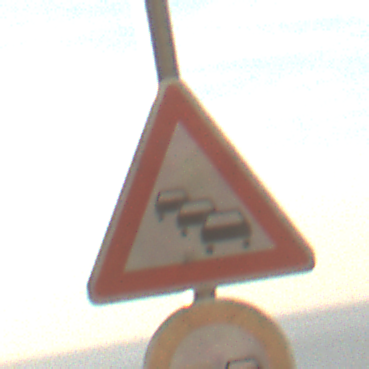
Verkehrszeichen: Stau
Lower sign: Ueberholverbot
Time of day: SunriseSunset
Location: Outdoor (Nature)
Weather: PartlyCloudy
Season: NotSpecified
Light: Natural